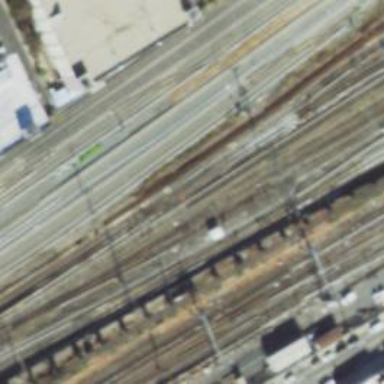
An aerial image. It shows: Electrified rail railway.